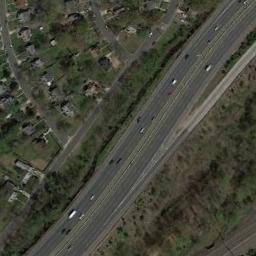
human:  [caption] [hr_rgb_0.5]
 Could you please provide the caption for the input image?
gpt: There is only one car on each highway .

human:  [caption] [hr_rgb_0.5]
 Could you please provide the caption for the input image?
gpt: There are many buildings and roads and green plants on both sides of the freeway, And there are many cars on the freeway .

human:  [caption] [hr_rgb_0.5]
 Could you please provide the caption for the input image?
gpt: A freeway is a forest on one side and on the other side is ma residential area .

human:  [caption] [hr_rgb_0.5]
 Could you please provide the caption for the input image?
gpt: The freeway is between some trees and some houses .

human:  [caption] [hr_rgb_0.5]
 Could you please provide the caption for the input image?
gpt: There are many buildings beside the freeway on suburban area .